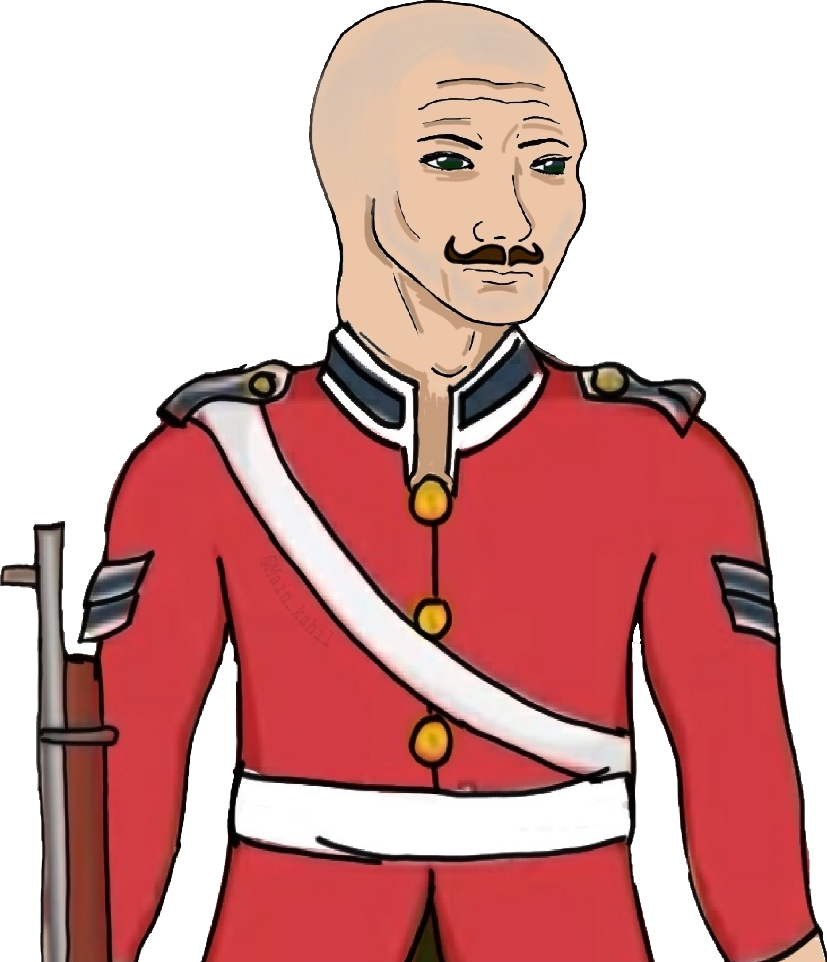
Label: 5_Handsome_Wojak